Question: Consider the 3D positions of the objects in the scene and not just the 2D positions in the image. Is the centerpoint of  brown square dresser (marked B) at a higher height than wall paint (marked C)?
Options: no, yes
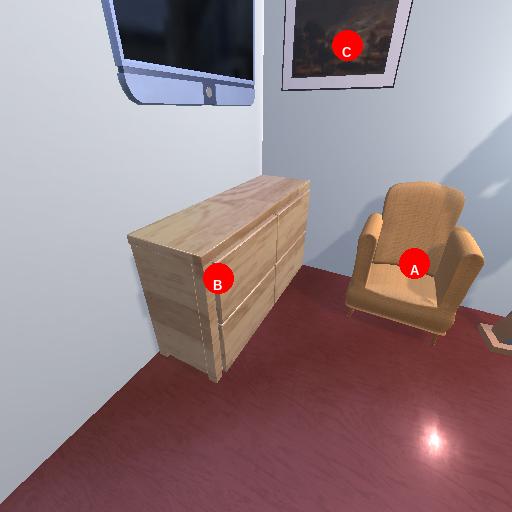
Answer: no